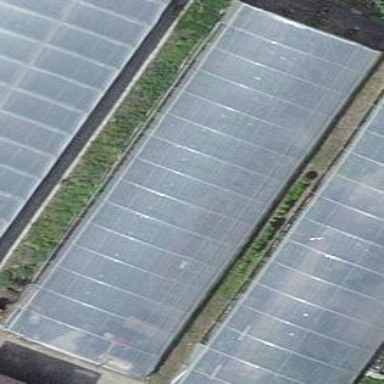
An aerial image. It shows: Greenhouse.